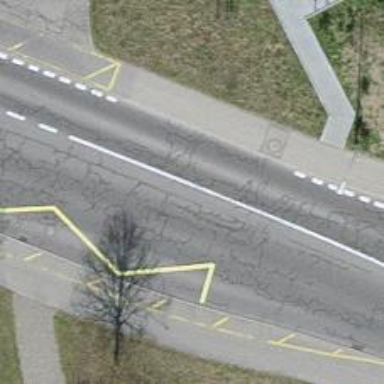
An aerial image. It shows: Bus stop equipped with public transport stop position.